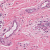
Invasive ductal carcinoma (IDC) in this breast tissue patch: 0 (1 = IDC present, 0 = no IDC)